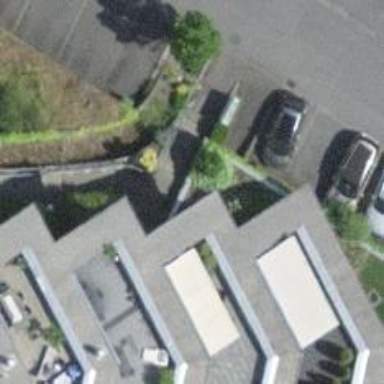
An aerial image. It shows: Set of steps on the road.